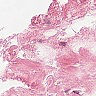
Metastatic tissue present: no